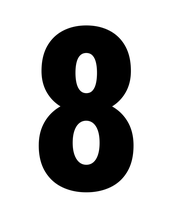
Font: Roboto_Condensed_ExtraBold